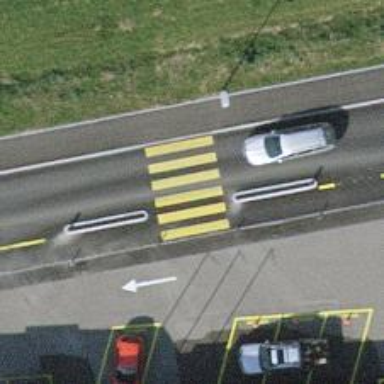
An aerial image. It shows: Uncontrolled footway crossing with markings.